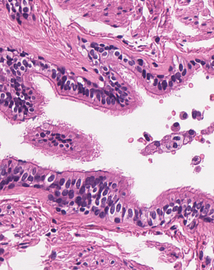
Tumor epithelial tissue: no
Tumor-associated stroma tissue: no
Normal tissue: yes